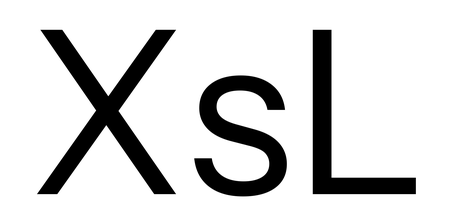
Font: InstrumentSans_Regular